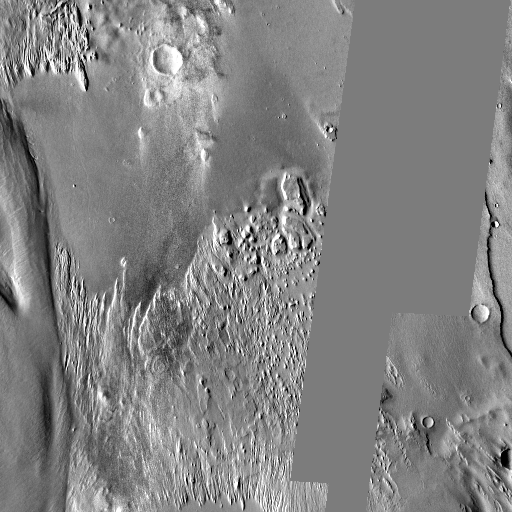
Crater classes present: Background, Other